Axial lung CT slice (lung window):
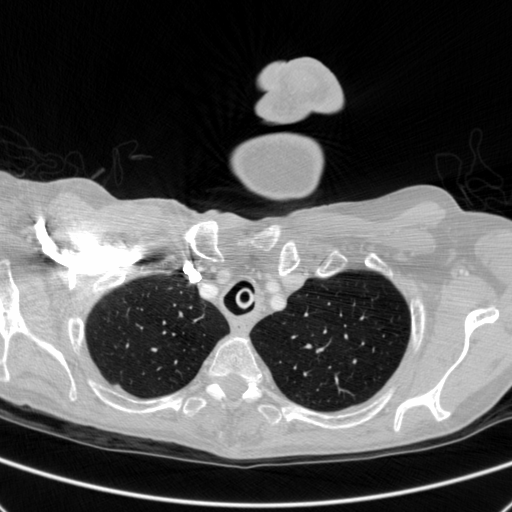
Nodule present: no